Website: walmart
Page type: payment
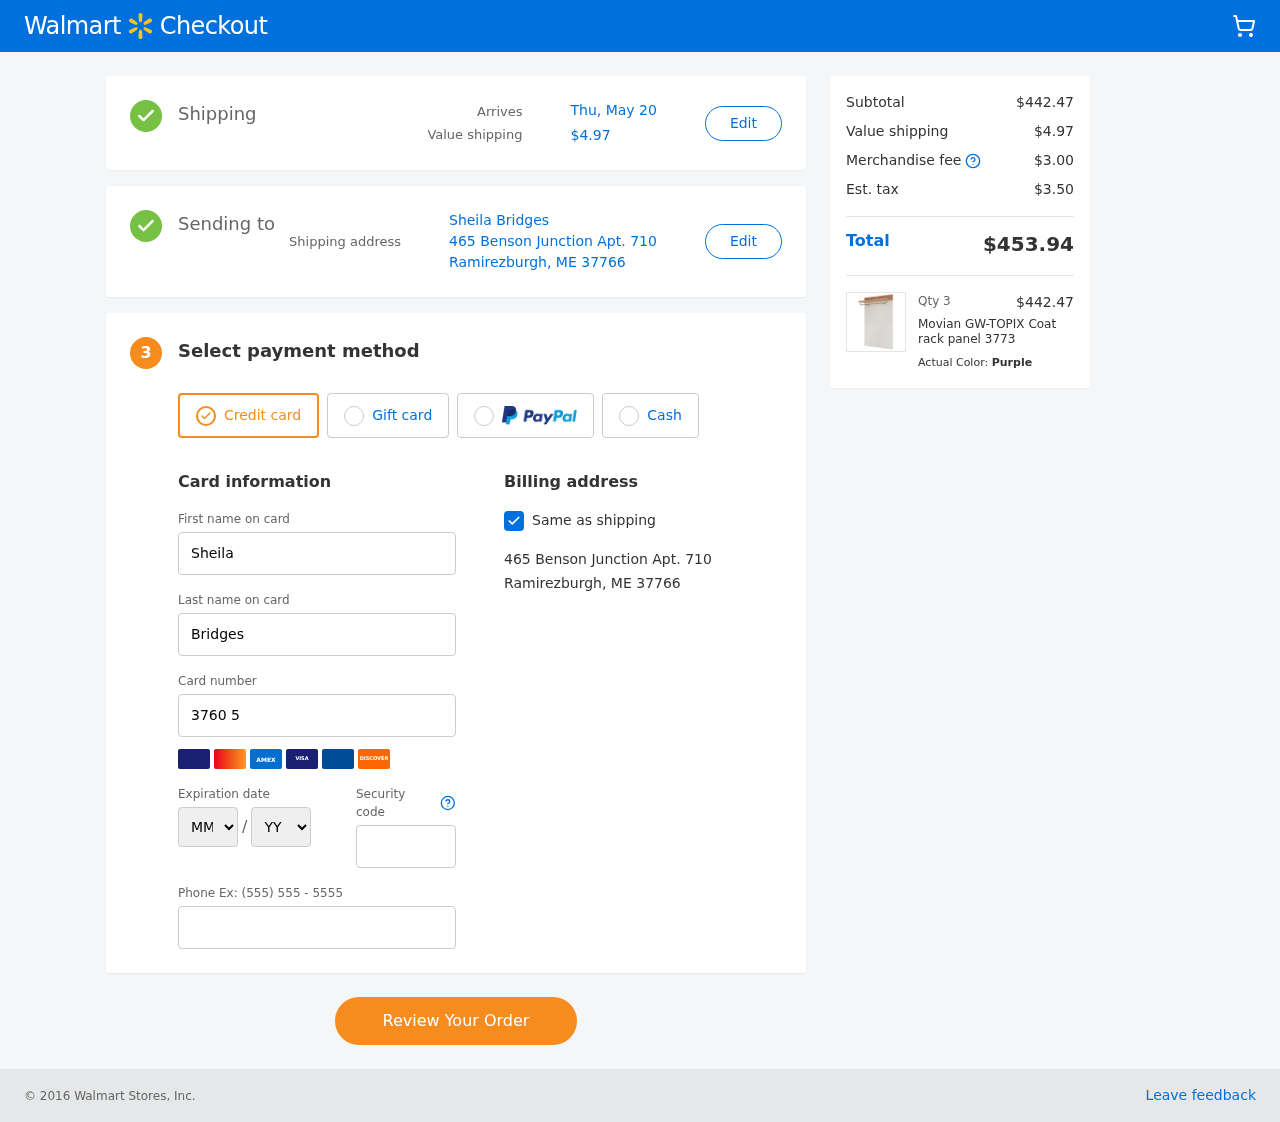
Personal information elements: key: PII_CARD_EXPIRY_MONTH
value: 11
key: PII_CARD_EXPIRY_YEAR
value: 28
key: PII_CITY_STATE_ZIP
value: Ramirezburgh, ME 37766
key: PII_FULLNAME
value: Sheila Bridges
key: PII_STREET
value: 465 Benson Junction Apt. 710
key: PII_FIRSTNAME
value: Sheila
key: PII_LASTNAME
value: Bridges
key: PII_CARD_NUMBER
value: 3760 5200 4617 764
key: PII_CARD_CVV
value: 6858
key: PII_PHONE
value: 8298682532
Product elements: key: PRODUCT1_NAME
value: Movian GW-TOPIX Coat rack panel 3773
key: PRODUCT1_PRICE
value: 147.49
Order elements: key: ORDER_DELIVERY_DATE
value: Thu, May 20
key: ORDER_SHIPPING_COST
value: $4.97
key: ORDER_SUBTOTAL
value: $442.47
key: ORDER_MERCHANDISE_FEE
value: $3.00
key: ORDER_TAX
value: $3.50
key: ORDER_TOTAL
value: $453.94
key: ORDER_NUM_ITEMS
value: Qty 3